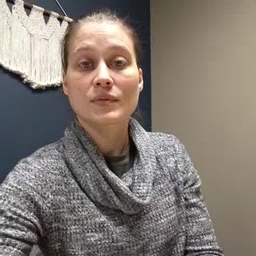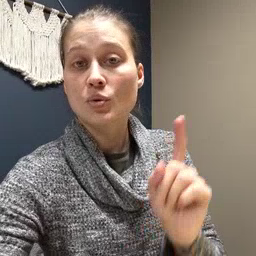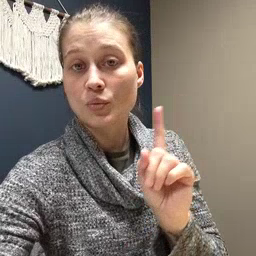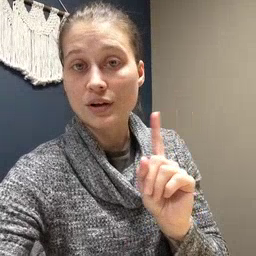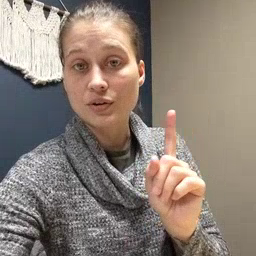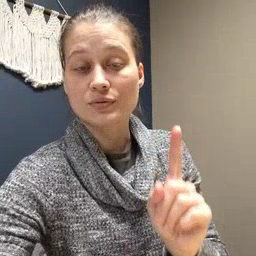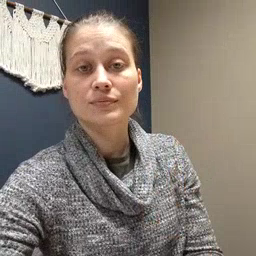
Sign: where